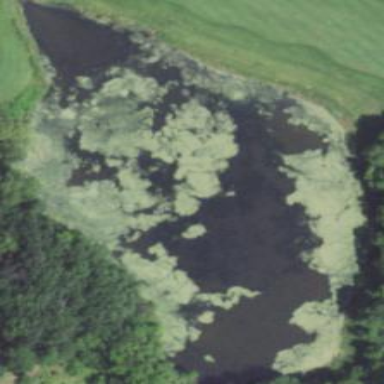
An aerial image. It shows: Water hazard in golf course. The hazard is natural water feature.